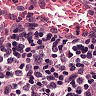
Metastatic tissue present: no